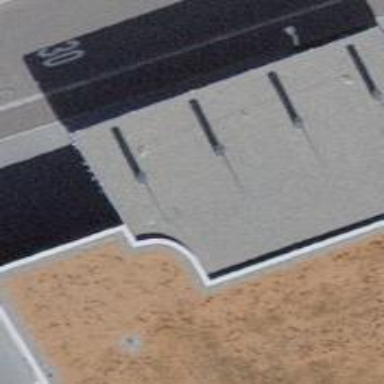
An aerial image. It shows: View of roof of building.